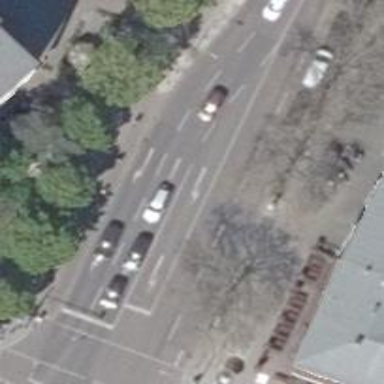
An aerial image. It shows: Secondary road with asphalt surface. There is separate sidewalk and cycle track on the right side.